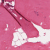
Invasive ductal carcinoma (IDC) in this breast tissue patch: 0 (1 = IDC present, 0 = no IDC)